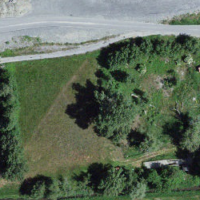
EUNIS habitat code: 57
Species observed at this site:
Phylloscopus collybita
Alcedo atthis
Motacilla cinerea